Milling tool wear sample.
Tool blade image: 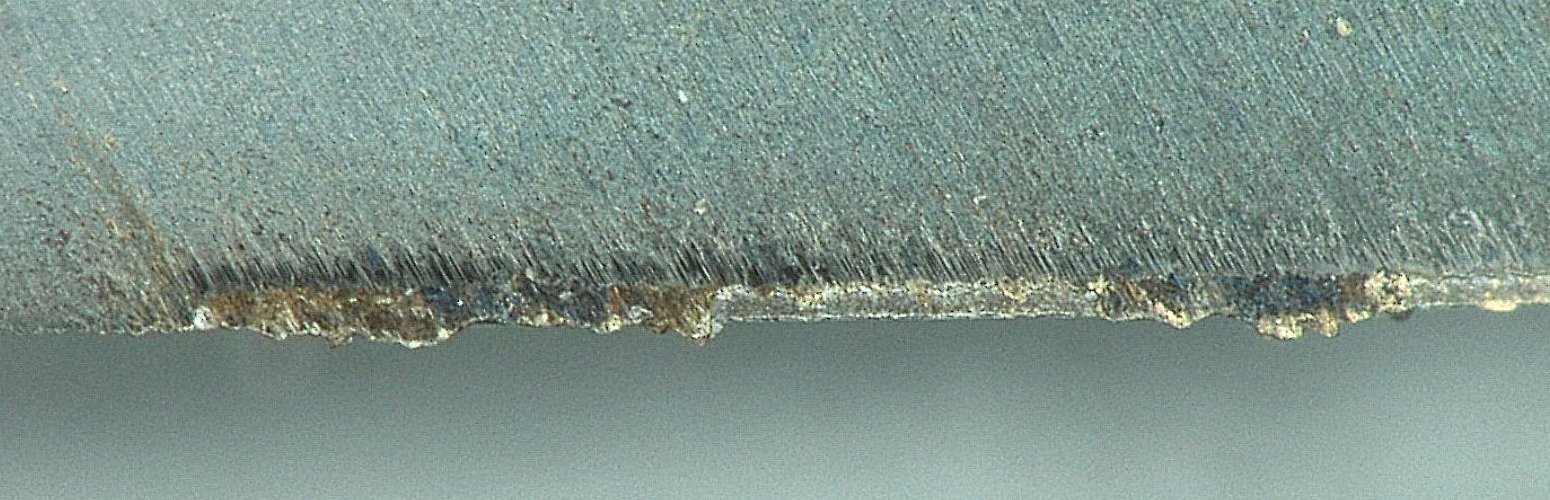
Chip image: 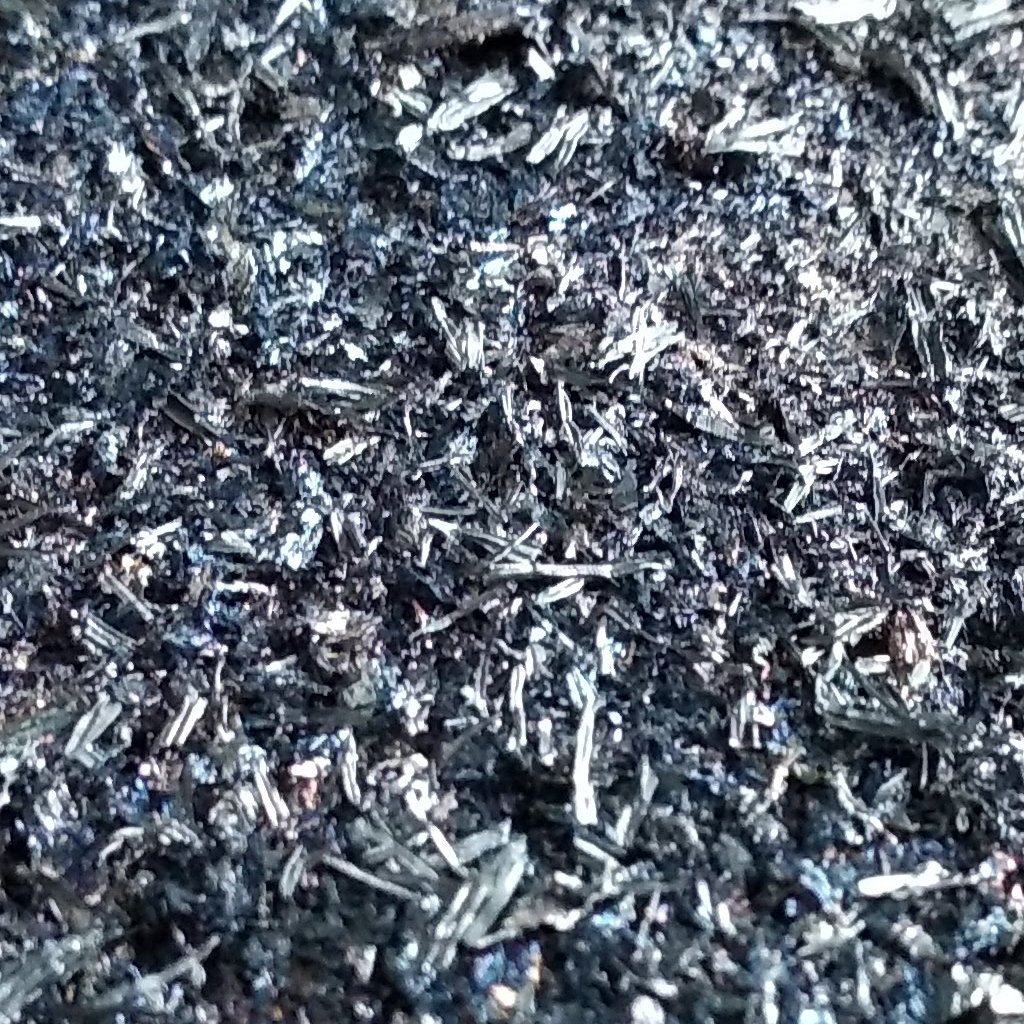
Workpiece image: 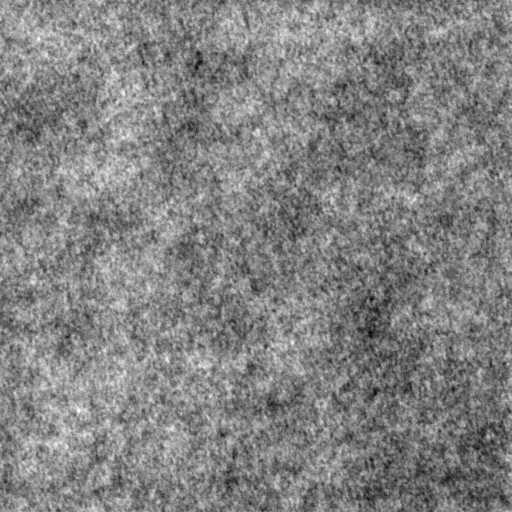
Tool wear state: dulled
Gaps: 0
Flank wear: 131.72
Overhang: 49.63
Force-signal Mel-spectrograms (X, Y, Z axes): 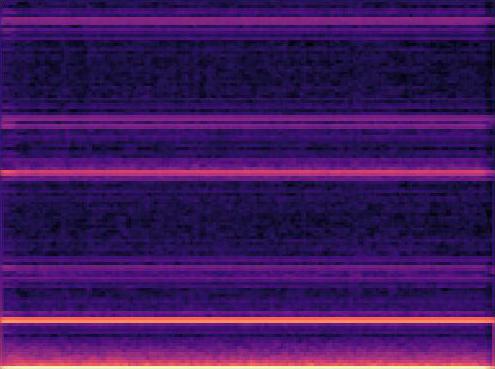 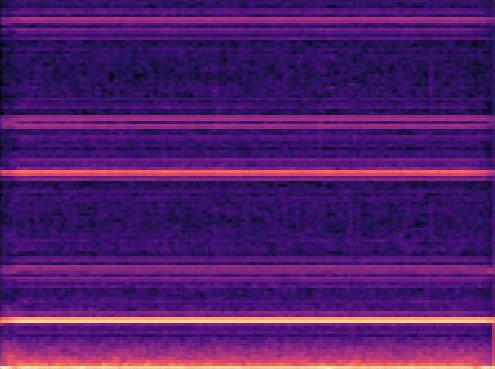 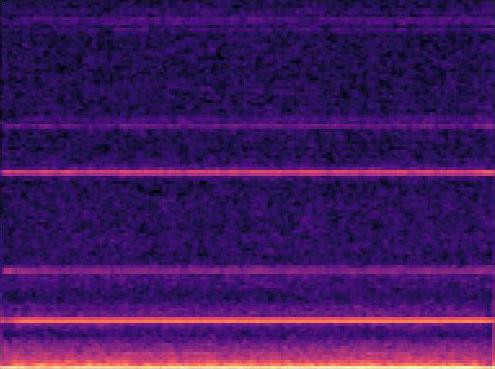
Force-signal scalograms (X, Y, Z axes): 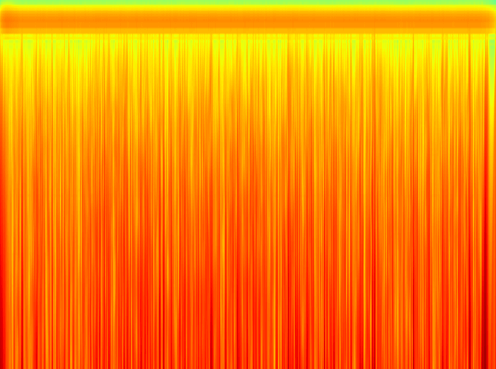 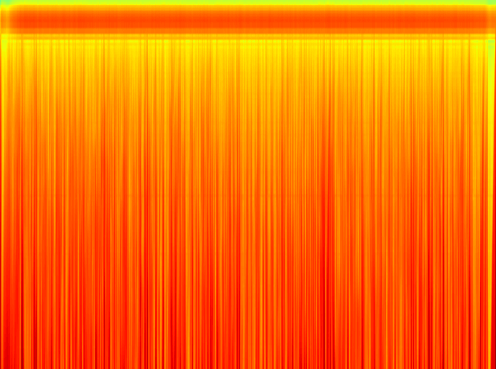 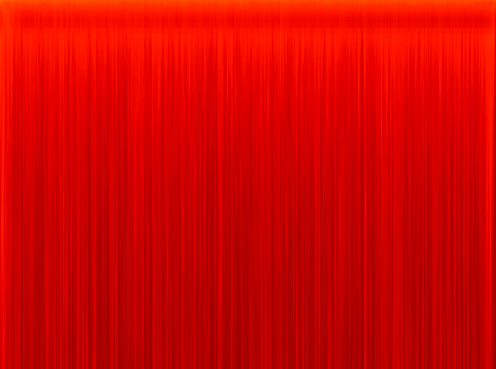
Force phase: accelerated_severe_wear